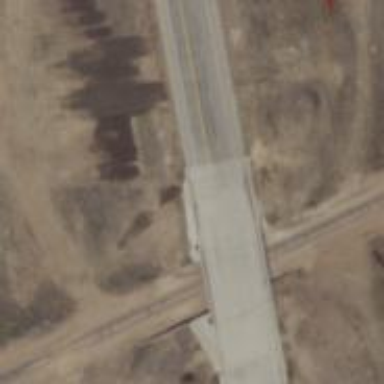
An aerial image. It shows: Beam bridge carrying trunk highway.